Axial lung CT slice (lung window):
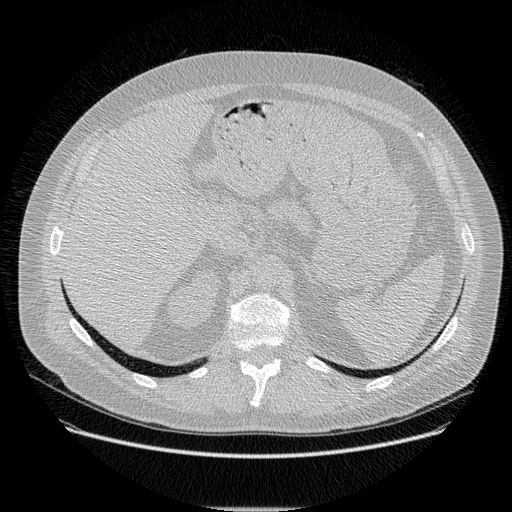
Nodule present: no